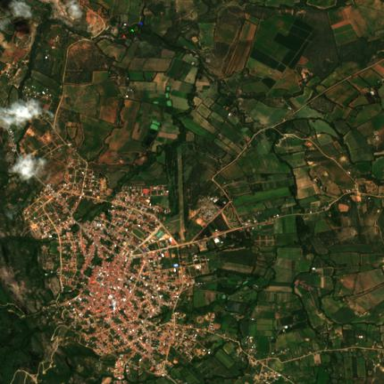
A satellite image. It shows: Rural residential area located in the city.